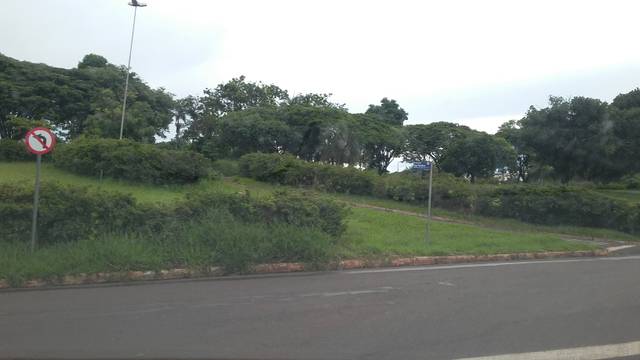
Region: Brazil
Coordinates: -23.322, -51.201